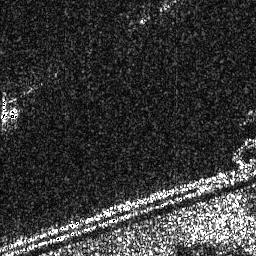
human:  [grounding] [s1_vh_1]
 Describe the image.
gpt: In the satellite image, there is  <ref>1 small ship </ref> <box>[[0, 37, 6, 49, 0]]</box> located at left.